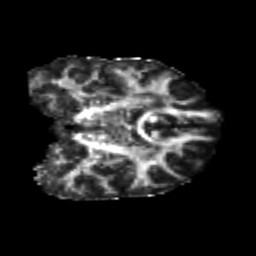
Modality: FA
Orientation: coronal
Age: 22
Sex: male
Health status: healthy
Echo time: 0.074 s